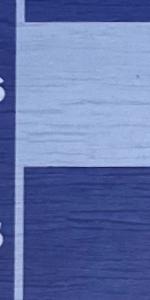
Label: Empty